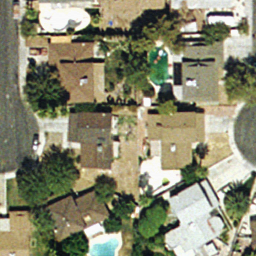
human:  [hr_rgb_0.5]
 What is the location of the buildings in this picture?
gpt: center